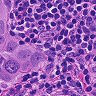
Metastatic tissue present: yes